Question: I am pulling data from Google Places API and trying to insert reviews into oracle database using zend framework. But reviews that are very long are giving error like :
> ORA-01461: can bind a LONG value only for insert into a LONG
When i try to run the insert query in Orqcle SQL Developer its giving the following error:

I tried some of the solutions i got on google and stackoverflow but still not working.
Here is my db code in zend:
'''
public function addReview($bind) {
$bind['STATUS'] = 1;
$bind['CREATED_TIME'] = $this->_curDate;
$text = htmlentities($bind['TEXT']);
$query = "Insert INTO ".$this->_name." (LID,AUTHOR_NAME,AUTHOR_URL,RATINGS,TYPE,TIME,STATUS,TEXT)
VALUES (".$bind['LID'].",
'".$bind['AUTHOR_NAME']."',
'".$bind['AUTHOR_URL']."',
'".$bind['RATINGS']."',
'".$bind['TYPE']."',
'".$bind['TIME']."',
".$bind['STATUS'].",'".$text."')";
try {
$insert = $this->_dbAdpt->query($query);
} catch (Exception $e) {
echo $query; exit;
}
}
'''
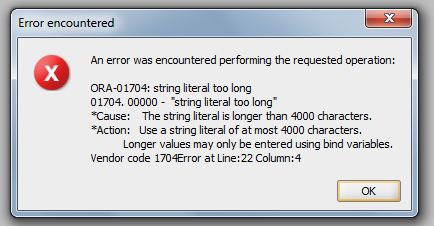
Answer: Somehow creating a procedure for inserting the reviews worked! Below is the procedure :
'''
create or replace procedure google_review (lid in int,author_name in varchar2, author_url in varchar2,ratings in varchar2,
type in varchar2,time in varchar2,status int,text in varchar2)
as
begin
INSERT INTO TBL_REVIEWS
(
LID,
AUTHOR_NAME,
AUTHOR_URL,
RATINGS,
TYPE,
TIME,
STATUS,
TEXT
)
VALUES
(
LID,
AUTHOR_NAME,
AUTHOR_URL,
RATINGS,
TYPE,
TIME,
STATUS,
TEXT
);
end;
'''